Question: I'm trying to use the Cache task inside the AzureDevops release pipeline but I'm getting the following error: "Unable to find pipeline caching scopes."
The full log is:
'''
2019-12-04T02:52:29.7320092Z ##[section]Starting: Cache Maven local repo
2019-12-04T02:52:29.7323359Z ==============================================================================
2019-12-04T02:52:29.7324096Z Task : Cache
2019-12-04T02:52:29.7324205Z Description : Cache files between runs
2019-12-04T02:52:29.7324288Z Version : 2.0.0
2019-12-04T02:52:29.7324386Z Author : Microsoft Corporation
2019-12-04T02:52:29.7324476Z Help : https://aka.ms/pipeline-caching-docs
2019-12-04T02:52:29.7324596Z ==============================================================================
2019-12-04T02:52:30.1883169Z Resolving key:
2019-12-04T02:52:30.2148089Z - maven [string]
2019-12-04T02:52:30.2157501Z - "Linux" [string]
2019-12-04T02:52:30.3775363Z - **/pom.xml [file pattern; matches: 1]
2019-12-04T02:52:30.3776471Z - /home/vsts/work/r1/a/_GHQ_ABI_Salesforce_OneApp/AutomationTestsPrj/... --> 14132C0725424D58200724C825592A7666659E231F87619340789DA110453697
2019-12-04T02:52:30.3840201Z Resolved to: maven|"Linux"|eoJcSbaPKzXrAAmPNfX9NFnxcoydrNu9yrhaLikHrF8=
2019-12-04T02:52:30.3891079Z Resolving restore key:
2019-12-04T02:52:30.3891618Z - maven [string]
2019-12-04T02:52:30.3892061Z - "Linux" [string]
2019-12-04T02:52:30.3892473Z Resolved to: maven|"Linux"|**
2019-12-04T02:52:30.3892596Z Resolving restore key:
2019-12-04T02:52:30.3892858Z - maven [string]
2019-12-04T02:52:30.3892979Z Resolved to: maven|**
2019-12-04T02:52:31.7549257Z Information, ApplicationInsightsTelemetrySender will correlate events with X-TFS-Session 6a8d4cb9-7af8-4915-8dcc-46b9ded1e10b
2019-12-04T02:52:32.0675474Z Information, Getting a pipeline cache artifact with one of the following fingerprints:
2019-12-04T02:52:32.0676246Z Information, Fingerprint: 'maven|"Linux"|eoJcSbaPKzXrAAmPNfX9NFnxcoydrNu9yrhaLikHrF8='
2019-12-04T02:52:32.0676528Z Information, Fingerprint: 'maven|"Linux"|**'
2019-12-04T02:52:32.0676755Z Information, Fingerprint: 'maven|**'
2019-12-04T02:52:34.2400712Z Information, ApplicationInsightsTelemetrySender correlated 2 events with X-TFS-Session 6a8d4cb9-7af8-4915-8dcc-46b9ded1e10b
2019-12-04T02:52:34.2485748Z ##[error]Unable to find pipeline caching scopes.
2019-12-04T02:52:34.2528126Z ##[section]Finishing: Cache Maven local repo
'''
And my configuration is:

Oh, the variables are created and this task is before the task that I execute the Maven:
<URL>
So, anybody got an idea of where I'm missing?
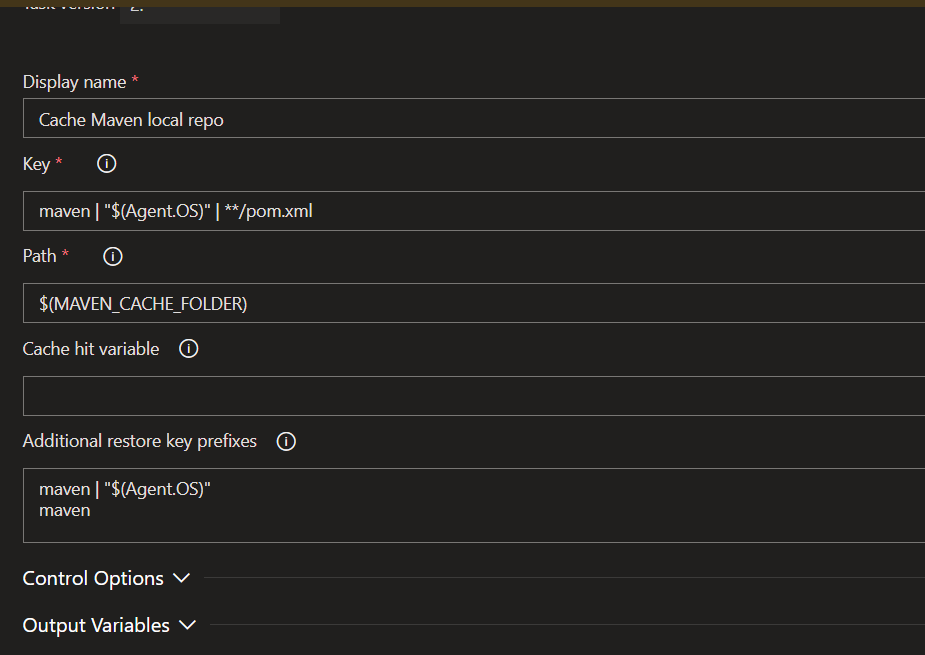
Answer: I know applying this 'Cache' step before your Maven execution is very convenient for pipeline, such as reducing the whole execution time. Just, unfortunately, until now, we haven't provide this 'Cache' task supported in :
<URL>
<URL>
---
As I mentioned above, 'Cache' task is very convenient because it can help reduce the time waste in file caching.
So, suggest you apply your release pipeline into format. Though it is running a release phase, but its compile logic is following build.
Check this doc to convert your pipeline: <URL>.